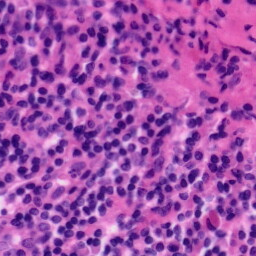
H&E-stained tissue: Tonsil